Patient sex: F
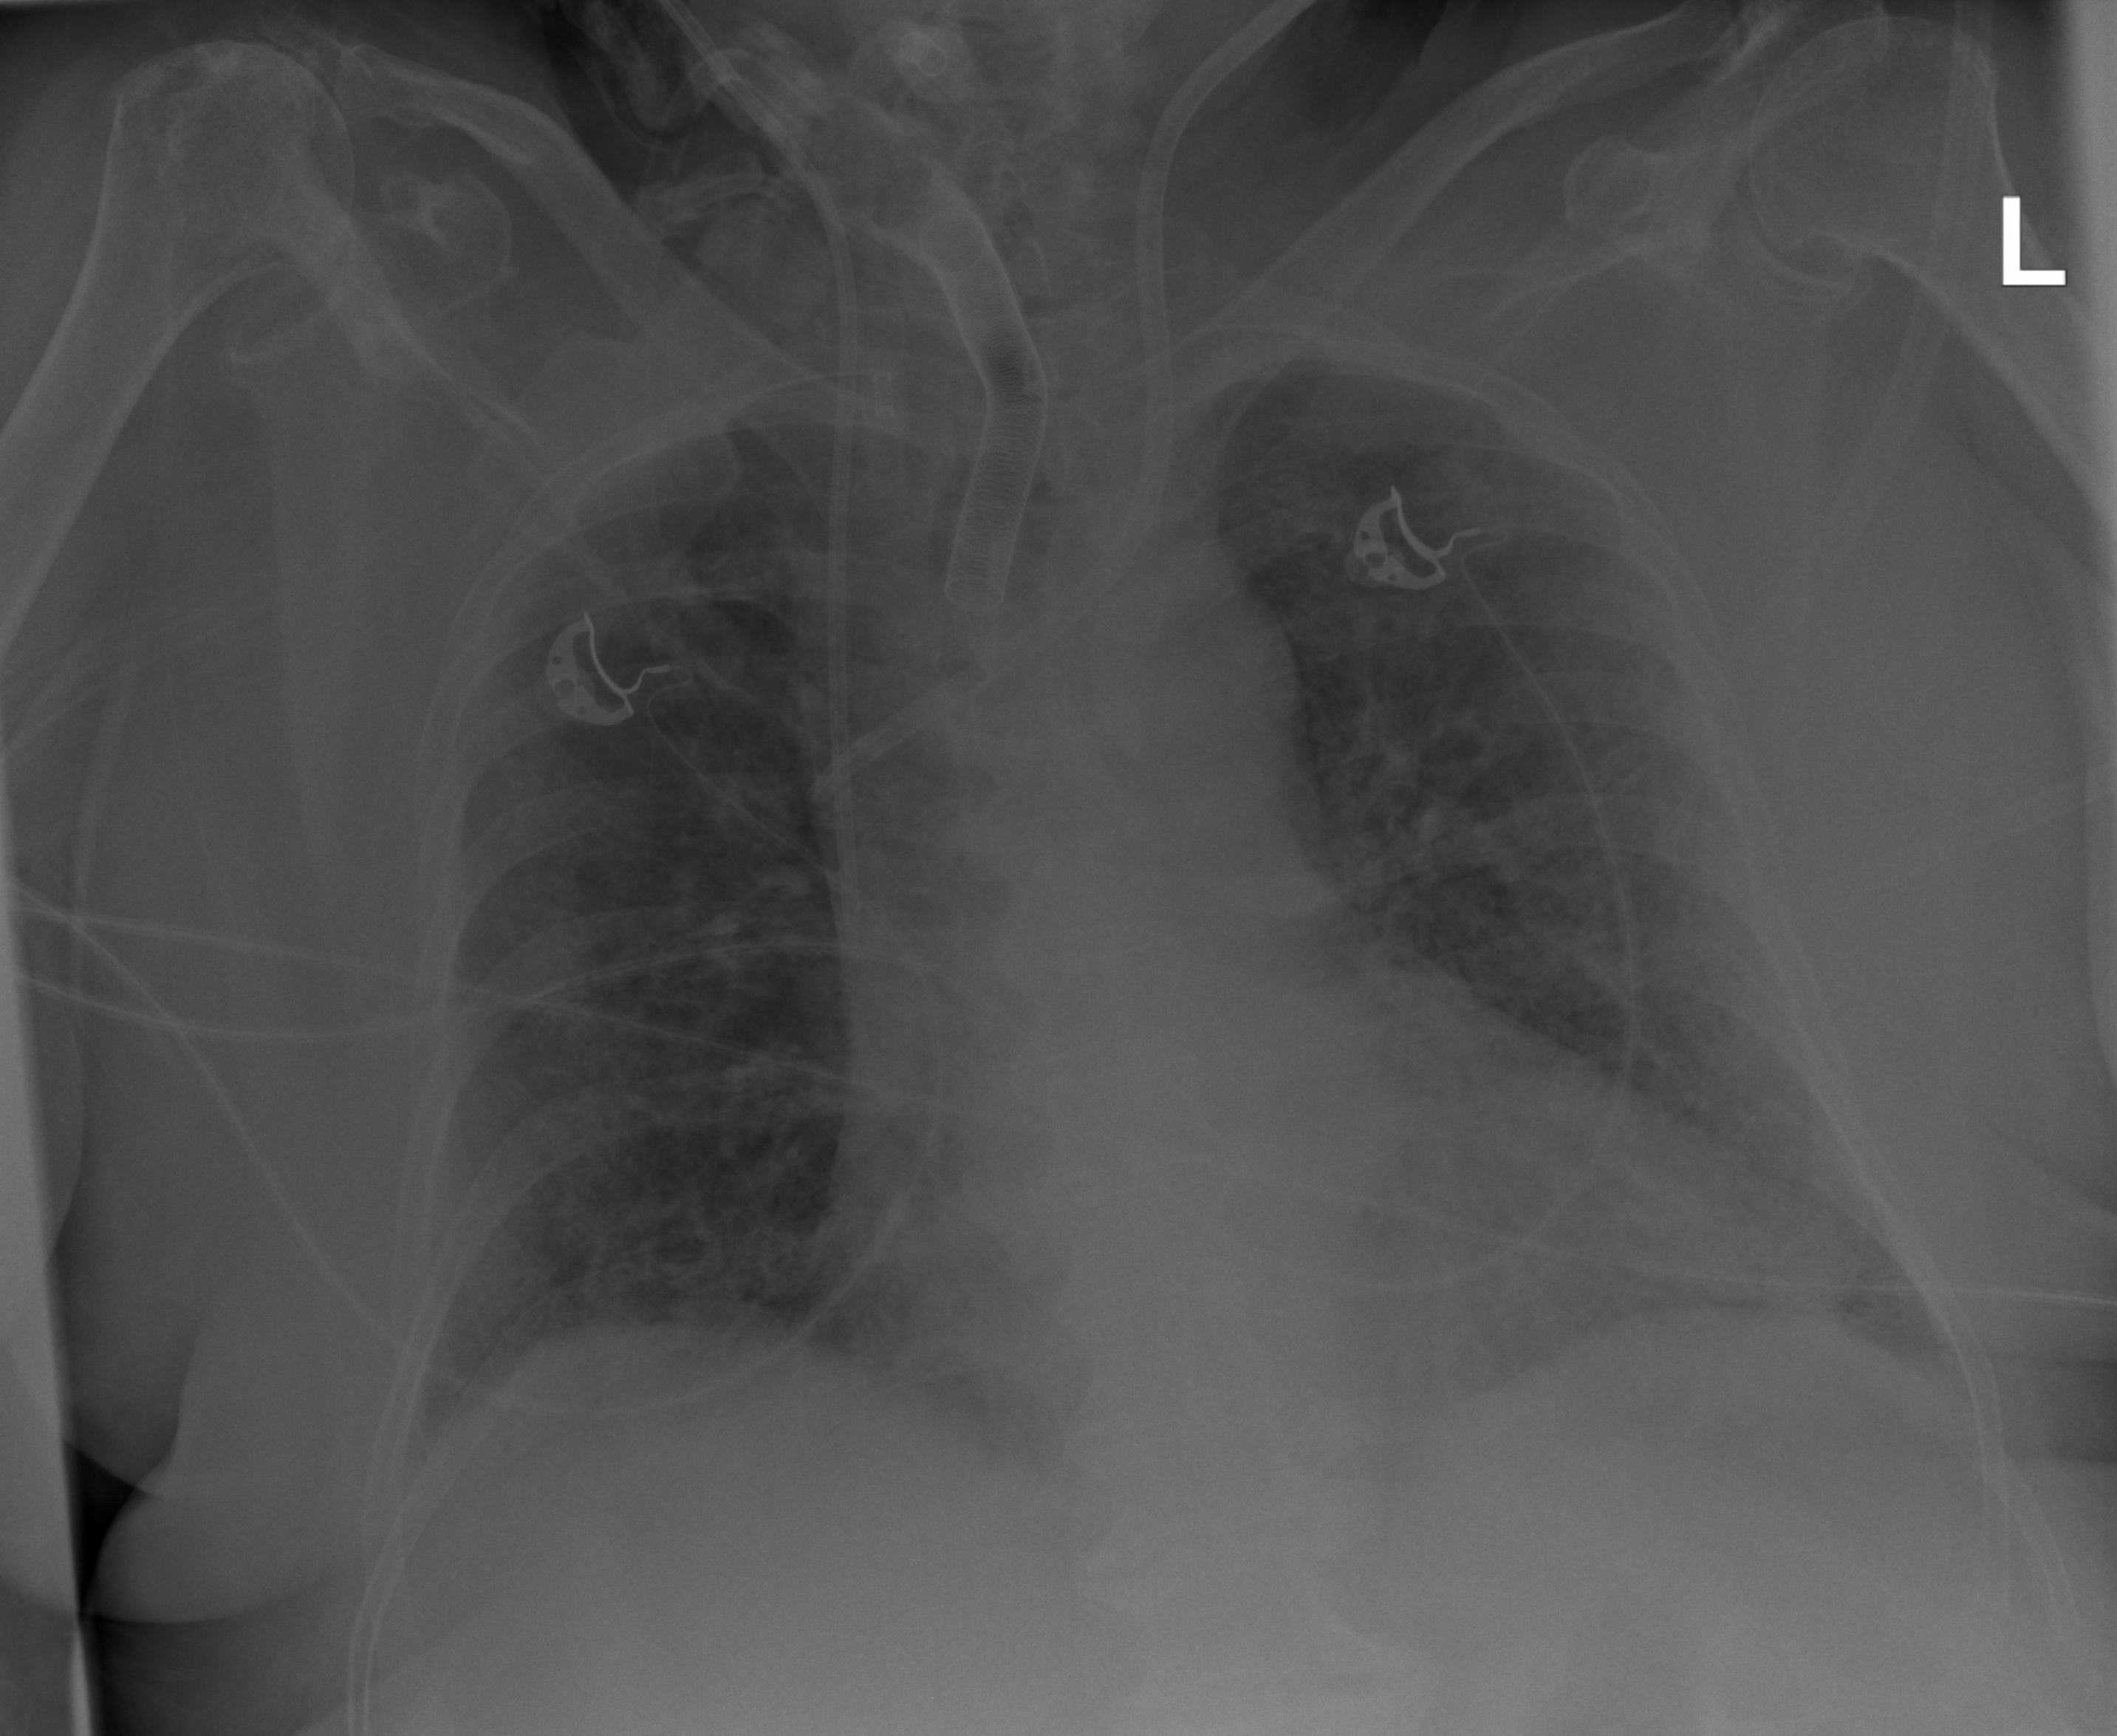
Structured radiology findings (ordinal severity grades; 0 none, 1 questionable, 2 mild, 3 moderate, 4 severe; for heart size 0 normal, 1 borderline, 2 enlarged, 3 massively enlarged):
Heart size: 2
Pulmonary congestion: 0
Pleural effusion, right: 0
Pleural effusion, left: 0
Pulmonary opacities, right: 3
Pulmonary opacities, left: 3
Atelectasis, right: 2
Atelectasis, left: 2